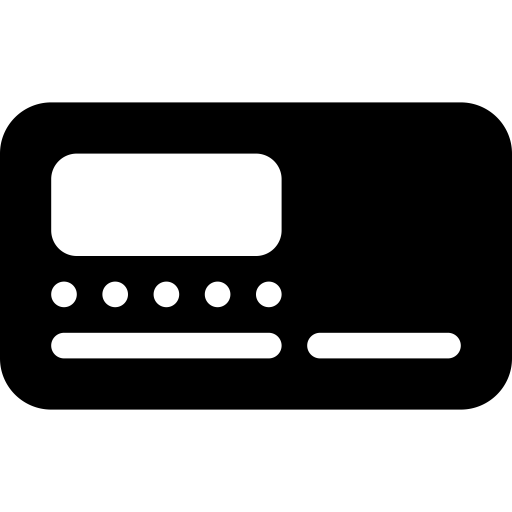
Tags: icon, FontAwesome, fa-icon, solid, tachograph, digital